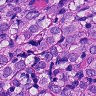
Metastatic tissue present: yes